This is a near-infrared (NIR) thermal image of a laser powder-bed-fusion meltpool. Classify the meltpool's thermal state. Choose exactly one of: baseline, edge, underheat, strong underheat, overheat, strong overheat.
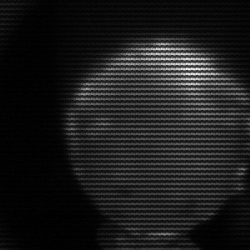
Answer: edge